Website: crate-barrel
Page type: customer-info-address
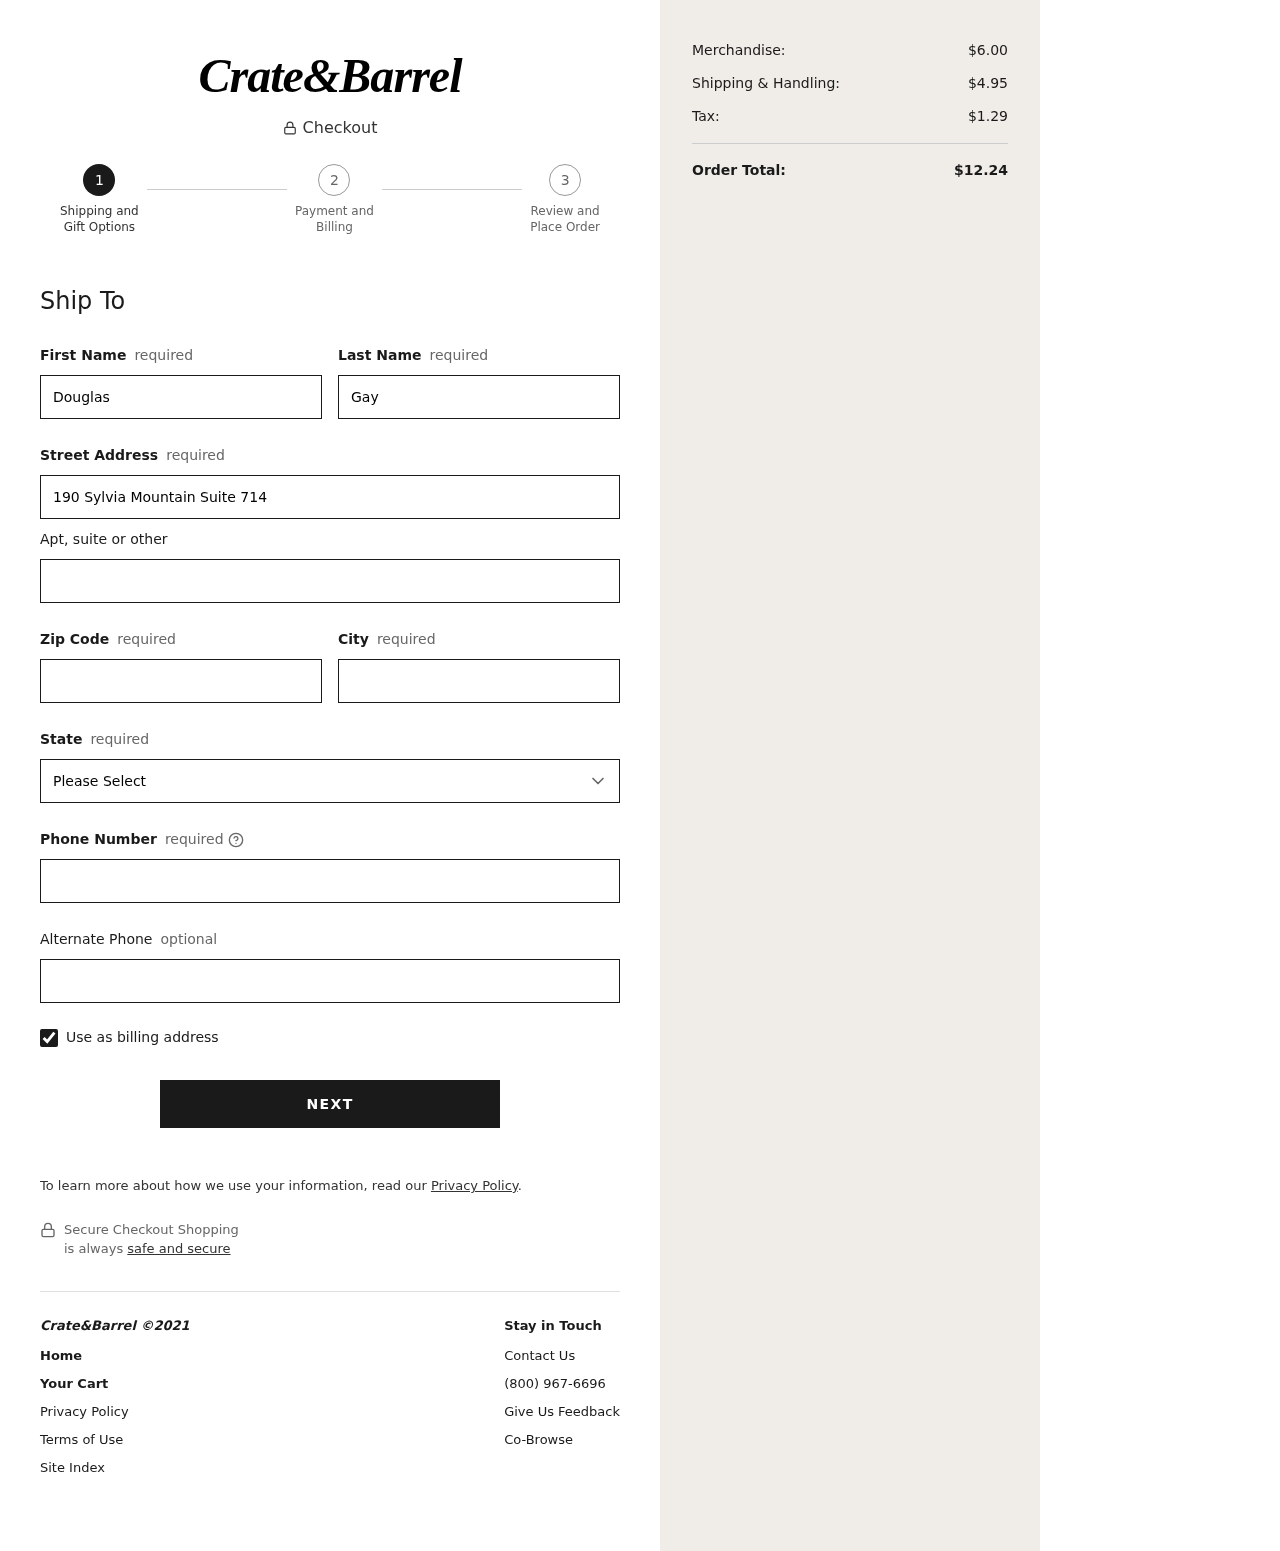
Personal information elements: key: PII_STATE
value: VI
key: PII_FIRSTNAME
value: Douglas
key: PII_LASTNAME
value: Gay
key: PII_STREET
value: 190 Sylvia Mountain Suite 714
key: PII_POSTCODE
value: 28276
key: PII_CITY
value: Port Christopher
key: PII_PHONE
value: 9947164093
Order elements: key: ORDER_SUBTOTAL
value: $6.00
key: ORDER_SHIPPING_COST
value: $4.95
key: ORDER_TAX
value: $1.29
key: ORDER_TOTAL
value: $12.24